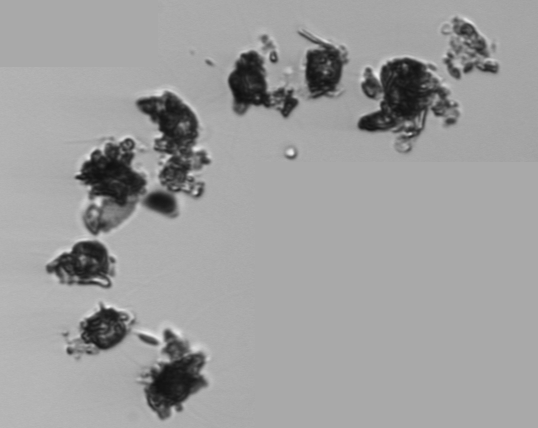
Label: Thalassiosira_TAG_external_detritus